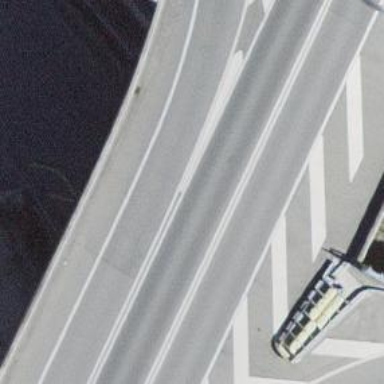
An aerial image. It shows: Trunk highway bridge with asphalt surface.